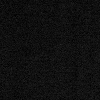
Atmospheric dust classification: dusty